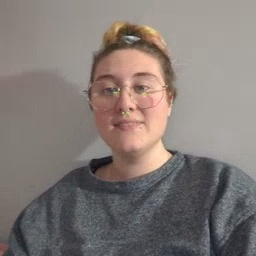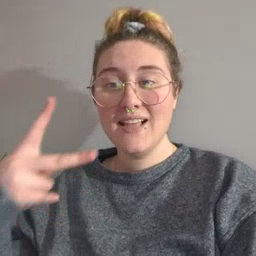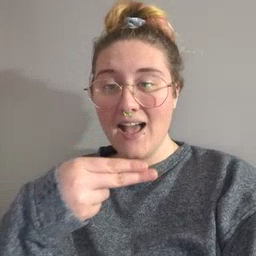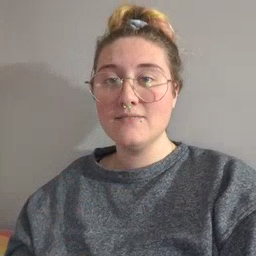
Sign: cut